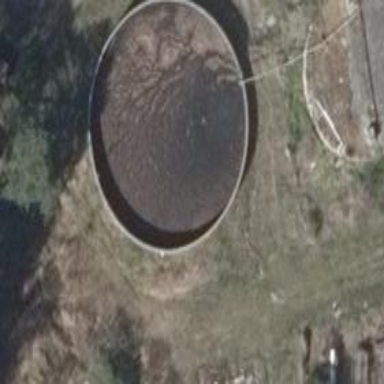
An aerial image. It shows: Storage tank which is man-made.